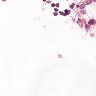
Metastatic tissue present: no